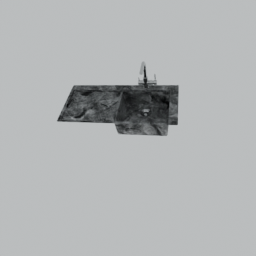
Label: appliances